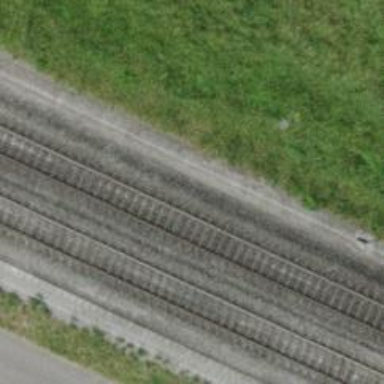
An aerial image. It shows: Single-track railway with electrified contact lines.